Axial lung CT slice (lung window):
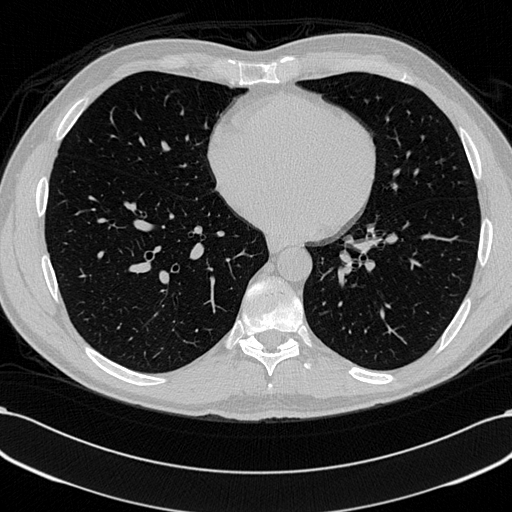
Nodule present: no